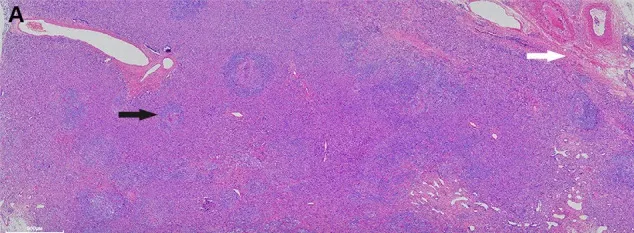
The mass generally exhibits a histologic structure of Castleman disease of hyaline-vascular type (HVCD). Beneath the capsule (white arrow), the lymphoid follicles are unevenly distributed and the follicles are generally atrophied (black arrow) (A). The germinal centers are characterized by a depletion of lymphoid cells and proliferation of follicular dendritic cells (black arrow).
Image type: pathology (h&e)